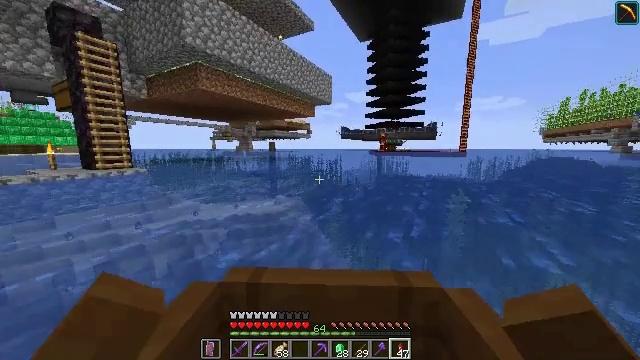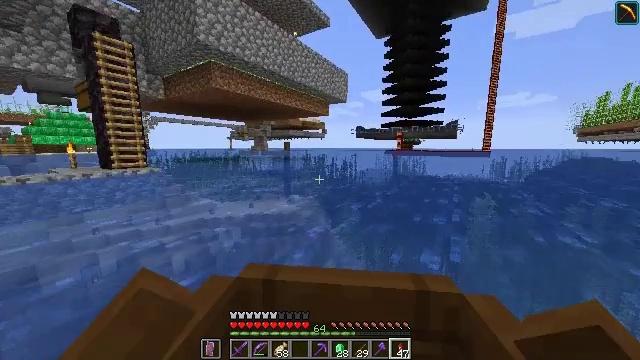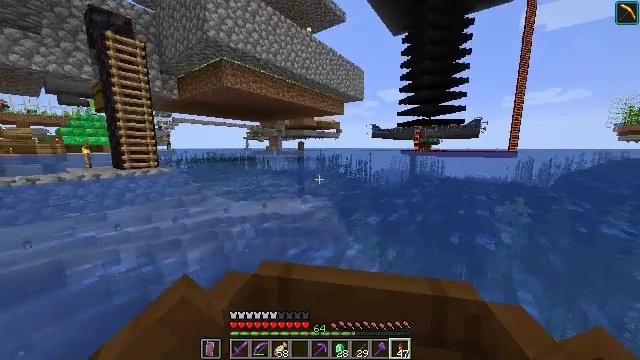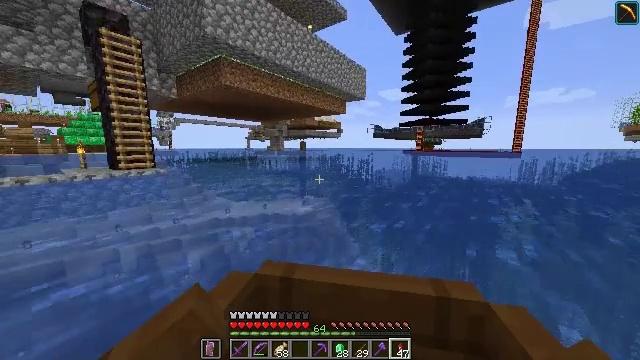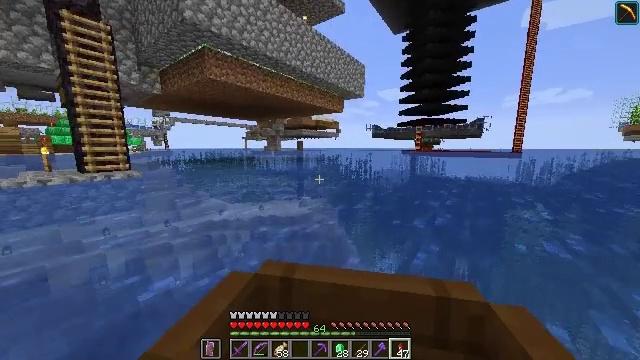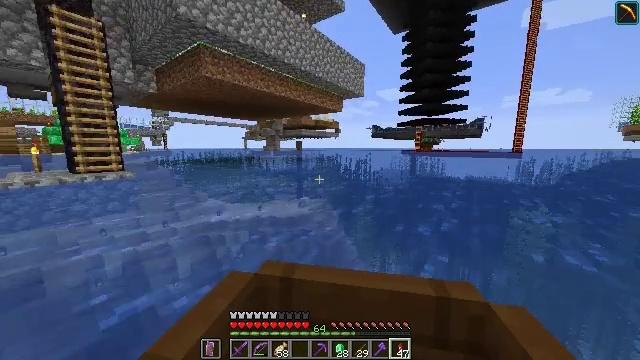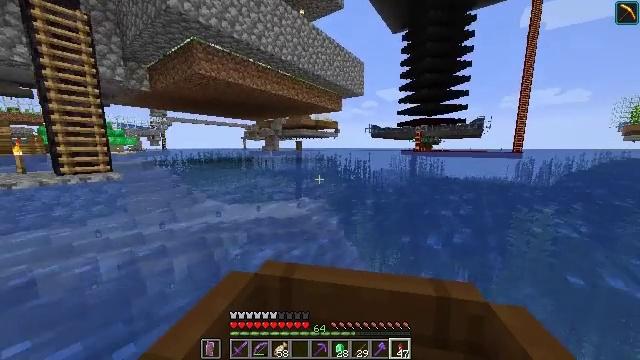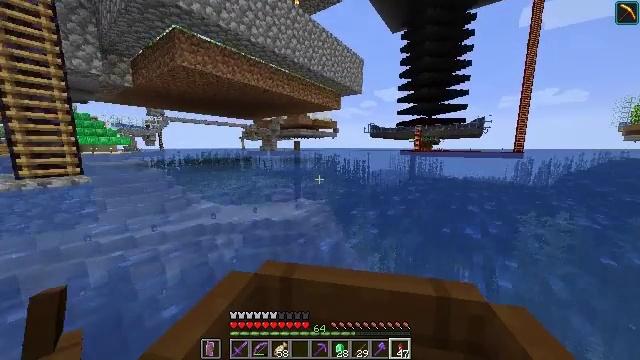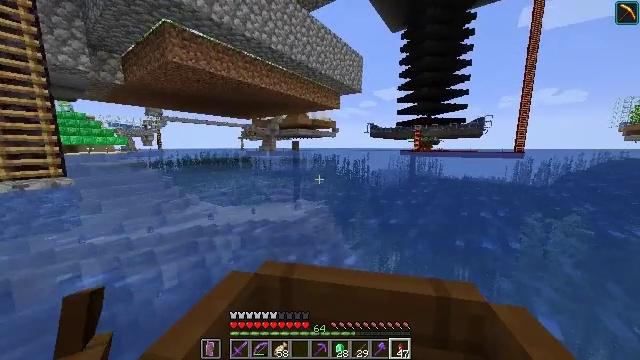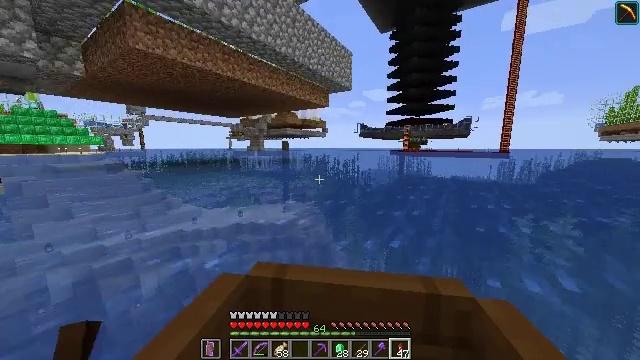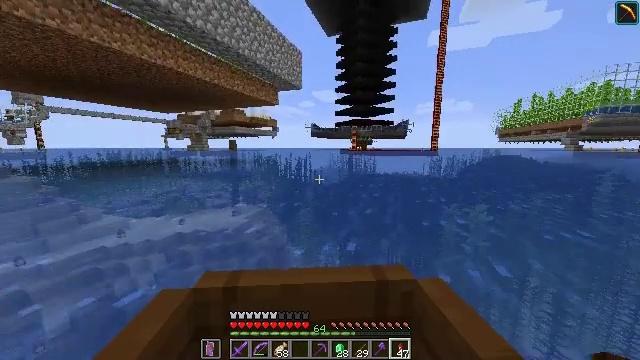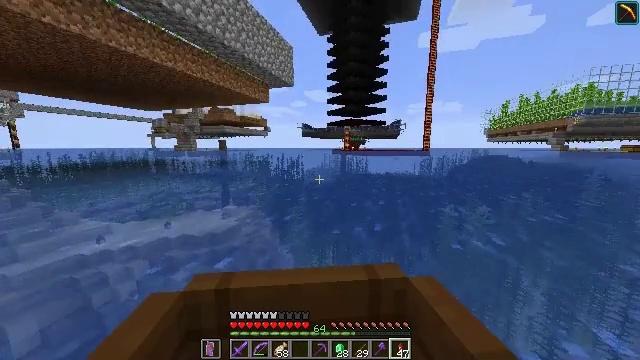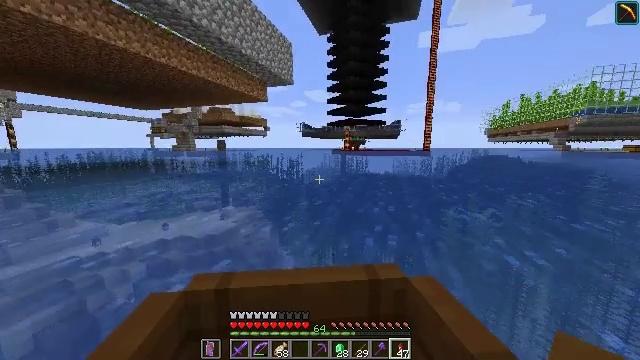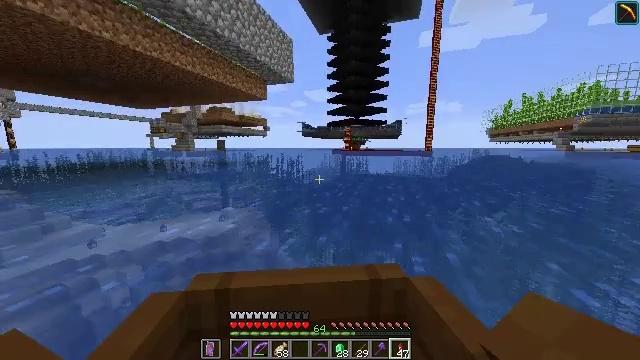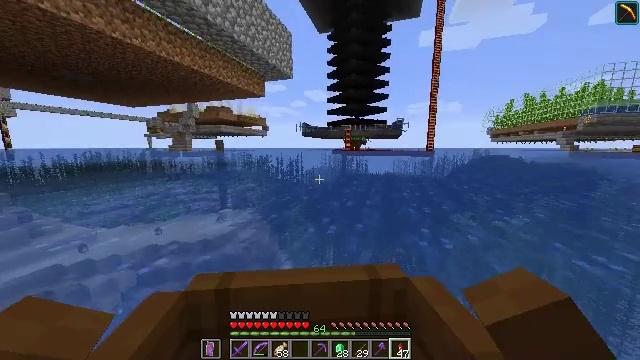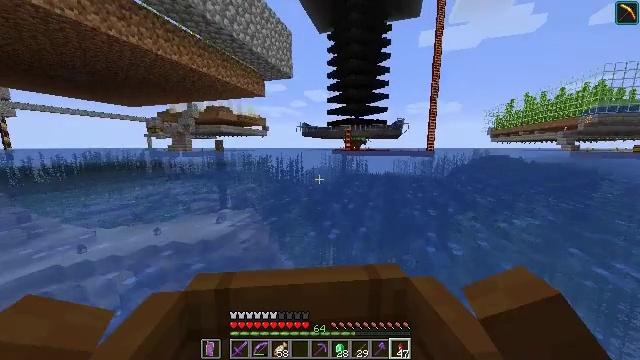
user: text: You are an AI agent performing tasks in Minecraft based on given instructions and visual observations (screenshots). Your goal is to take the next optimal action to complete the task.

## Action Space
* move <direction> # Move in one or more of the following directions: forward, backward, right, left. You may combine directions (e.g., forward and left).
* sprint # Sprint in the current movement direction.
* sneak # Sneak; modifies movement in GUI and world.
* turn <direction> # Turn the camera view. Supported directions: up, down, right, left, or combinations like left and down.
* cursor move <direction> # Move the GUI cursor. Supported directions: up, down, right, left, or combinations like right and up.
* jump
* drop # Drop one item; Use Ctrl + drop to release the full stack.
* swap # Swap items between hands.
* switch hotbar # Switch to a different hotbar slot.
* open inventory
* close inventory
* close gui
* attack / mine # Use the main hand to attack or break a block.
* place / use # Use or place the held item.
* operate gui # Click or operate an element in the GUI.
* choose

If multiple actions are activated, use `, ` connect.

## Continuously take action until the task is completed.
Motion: motion action
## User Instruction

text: Break the blast furnace block.
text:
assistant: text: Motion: move forward, sprint, turn left
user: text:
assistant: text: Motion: move forward, sprint, turn left
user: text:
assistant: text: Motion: move forward, sprint
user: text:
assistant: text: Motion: move forward, sprint
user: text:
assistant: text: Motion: move forward, sprint
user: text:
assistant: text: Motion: move forward, sprint
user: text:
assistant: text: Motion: move forward, sprint
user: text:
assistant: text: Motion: move forward, sprint
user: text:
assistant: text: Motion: move forward, sprint, turn right
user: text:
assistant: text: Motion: move forward, sprint, turn right
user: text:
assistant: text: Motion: move forward, sprint, turn right
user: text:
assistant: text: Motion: move forward, sprint
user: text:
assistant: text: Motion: move forward, sprint
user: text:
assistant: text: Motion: move forward, sprint
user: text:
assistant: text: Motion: move forward, sprint
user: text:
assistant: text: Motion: move forward, sprint
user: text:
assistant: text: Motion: move forward, sprint
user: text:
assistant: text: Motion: move forward, sprint
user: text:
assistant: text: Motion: move forward, sprint, turn left
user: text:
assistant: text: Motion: move forward, sprint, turn left
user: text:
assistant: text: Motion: move forward and move left, sprint, turn left
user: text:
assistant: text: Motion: move forward and move left, sprint
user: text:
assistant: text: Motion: move forward and move left, sprint
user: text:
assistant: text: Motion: move forward and move left, sprint
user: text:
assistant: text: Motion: move forward, sprint, turn right
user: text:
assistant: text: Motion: move forward, sprint, turn right
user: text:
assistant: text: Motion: move forward, sprint, turn right
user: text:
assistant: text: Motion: move forward, sprint, turn right
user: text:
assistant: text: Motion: move forward, sprint
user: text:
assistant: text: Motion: move forward, sprint